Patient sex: M
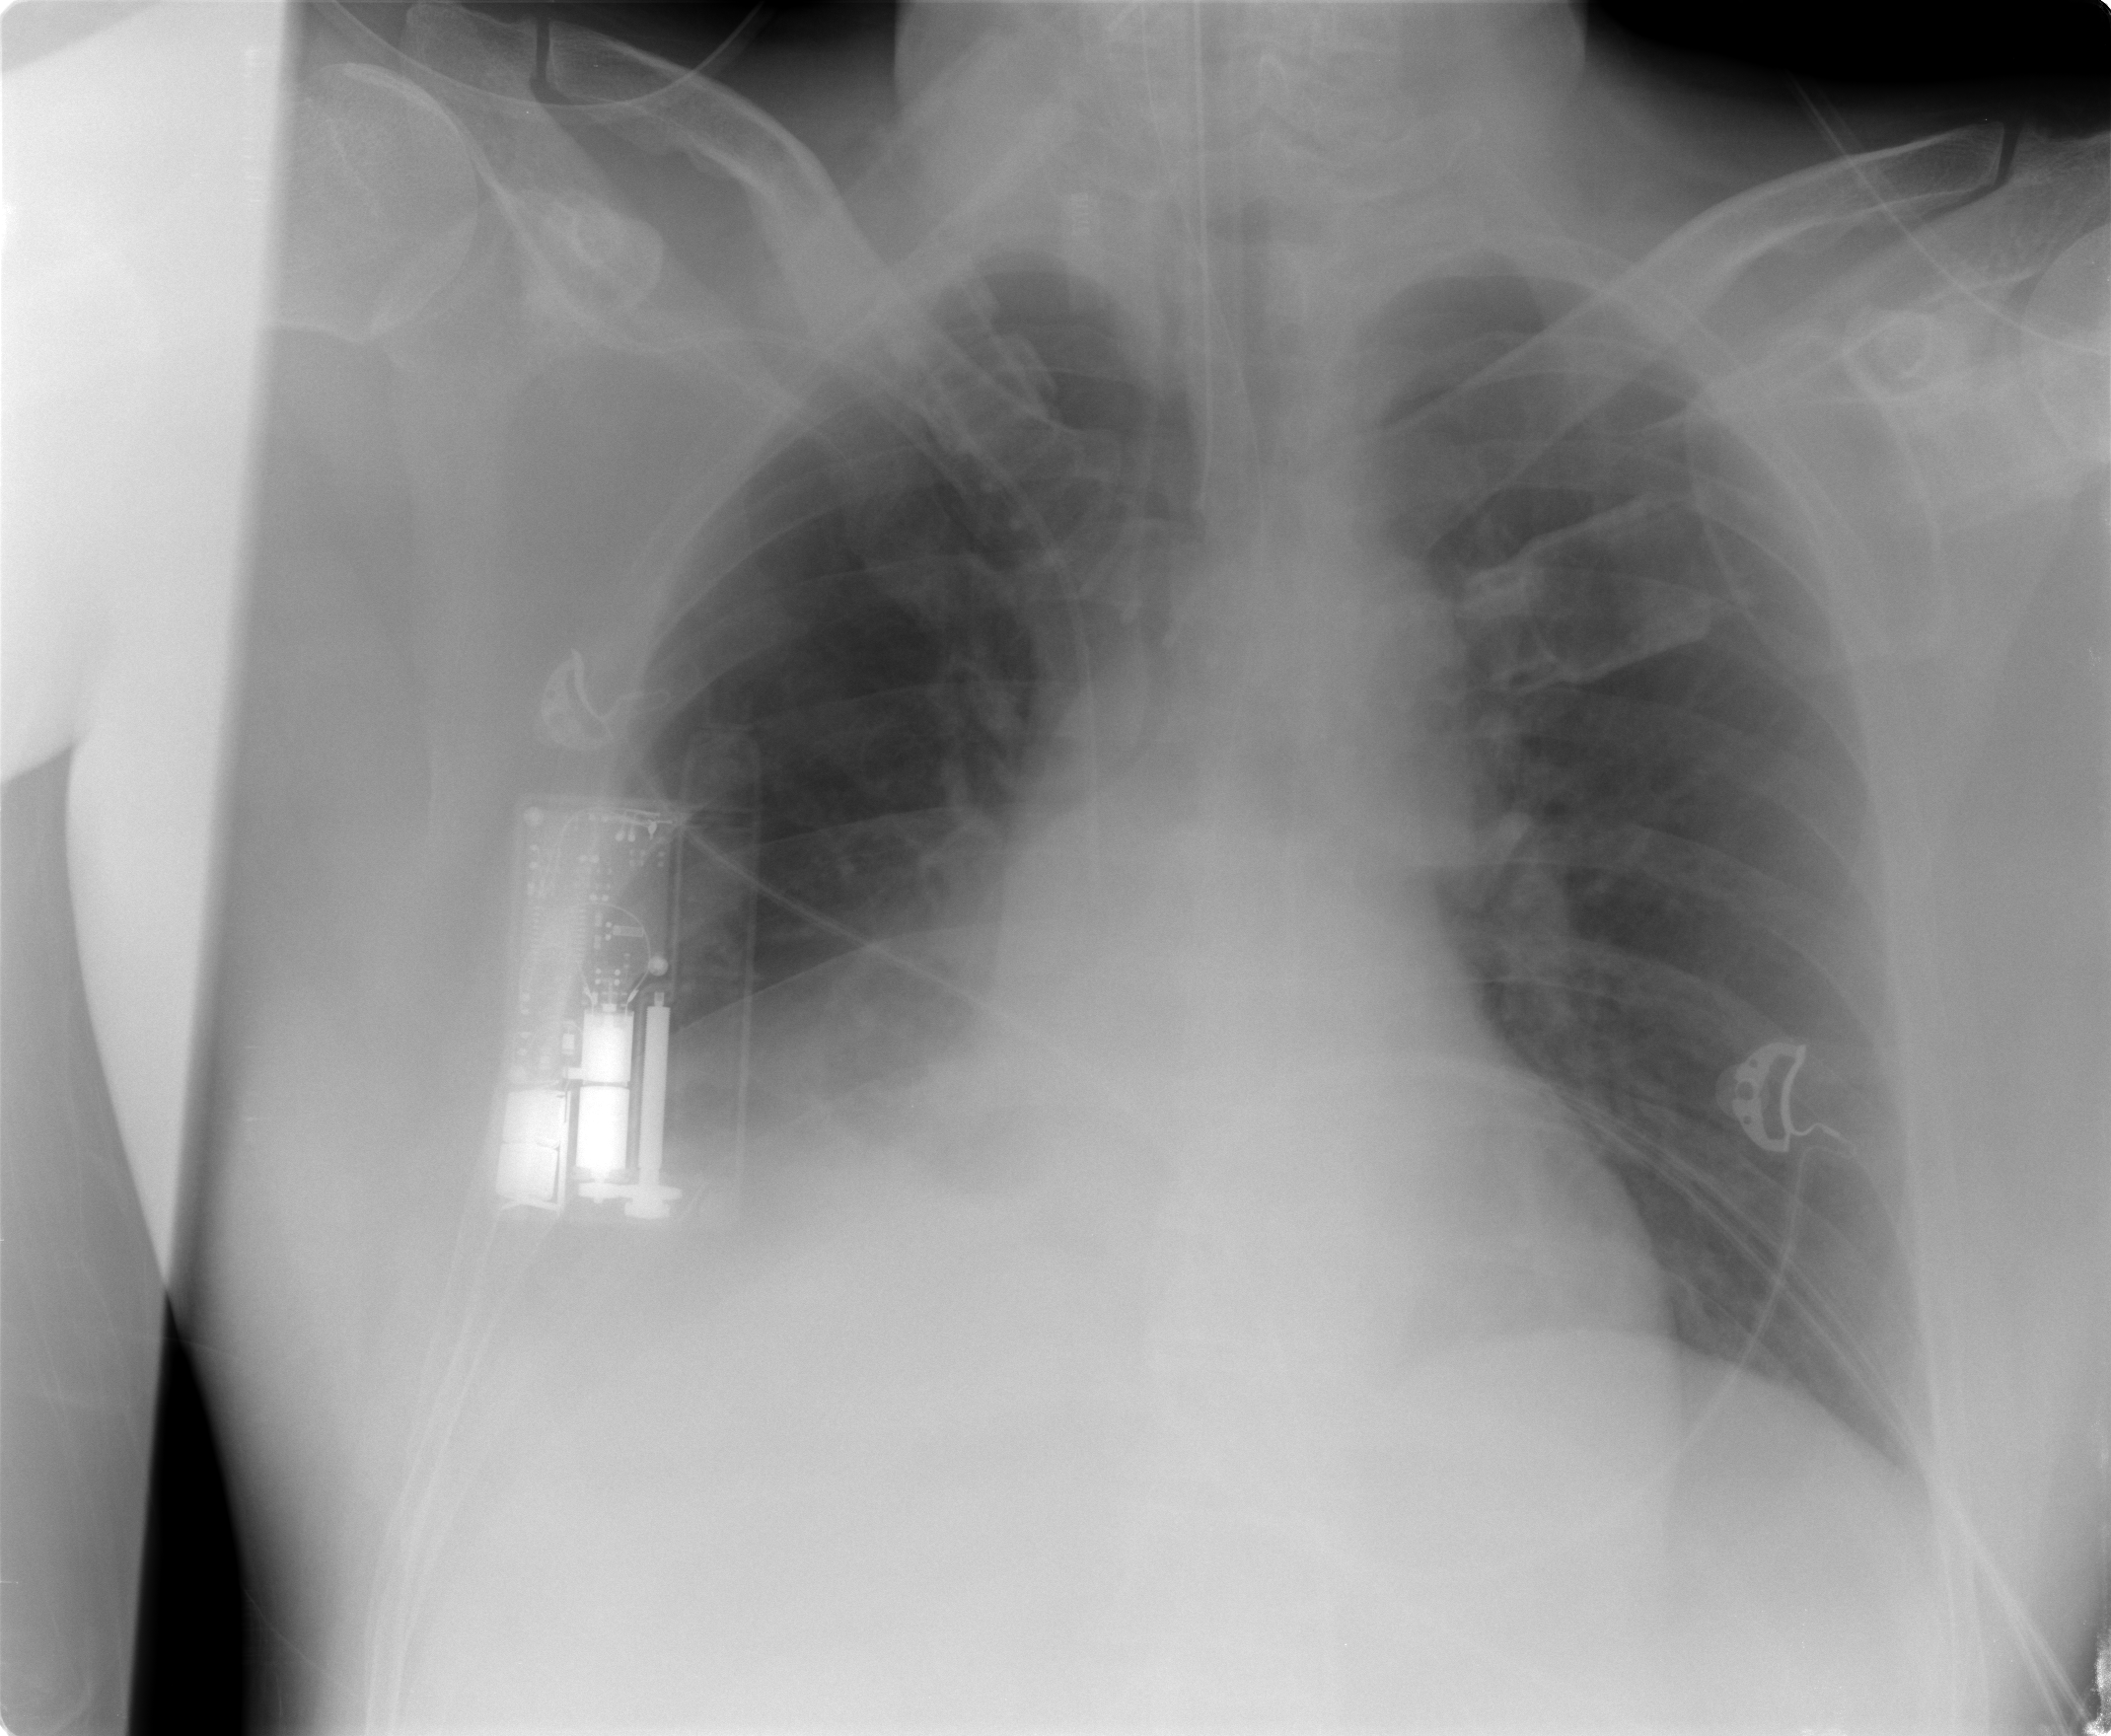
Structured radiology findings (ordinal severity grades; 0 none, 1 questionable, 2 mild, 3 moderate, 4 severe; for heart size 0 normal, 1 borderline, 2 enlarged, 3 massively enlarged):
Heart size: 0
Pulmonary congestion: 2
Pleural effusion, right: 2
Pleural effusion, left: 0
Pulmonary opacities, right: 0
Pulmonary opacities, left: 0
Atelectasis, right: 3
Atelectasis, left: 0